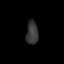
Tissue: lung
Cell type: Fibroblasts
Senescence score: 0.5436
Nuclear area (px): 271
Mean DAPI intensity: 56.435